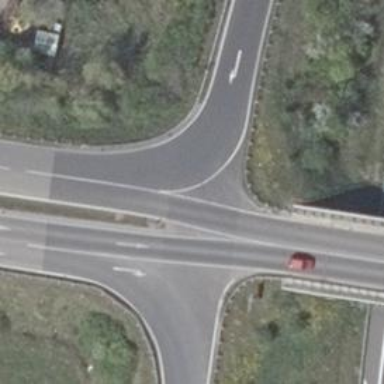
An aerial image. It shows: Motorroad with trunk link.